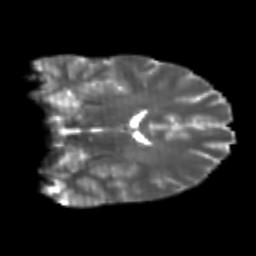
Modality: T2w
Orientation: coronal
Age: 20
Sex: male
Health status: healthy
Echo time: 0.074 s